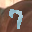
Label: 7